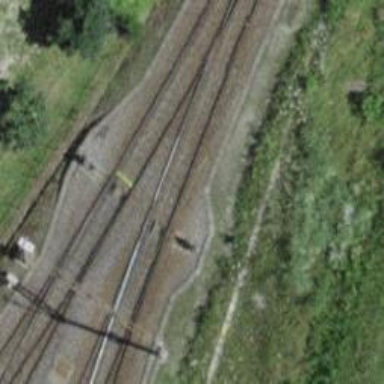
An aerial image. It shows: Railway switch.